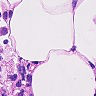
Metastatic tissue present: no